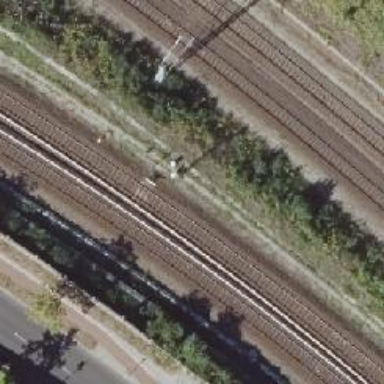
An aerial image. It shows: Railway signal.